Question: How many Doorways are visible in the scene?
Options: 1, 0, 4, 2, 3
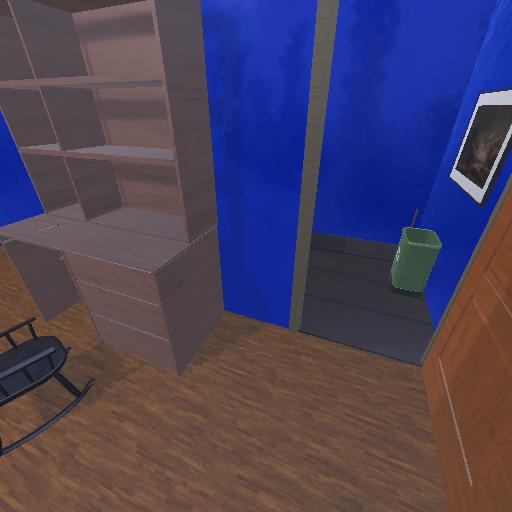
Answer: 1